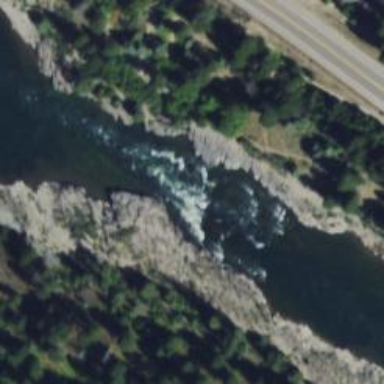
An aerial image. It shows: Whitewater rapid with grade of 3.